Question: I have a problem regarding uploading a file to my server with laravel in a virtual host.
Here's the case: when I try to upload an have a link to the absolute path like this:
'''
if ($file->move( 'laravel.dev/upload', $file->getClientOriginalName() )) {
echo 'uploaded';
}
'''
The file can be uploaded successsfully though it will create a folder named "laravel.dev" which is my host and inside of it creates another folder named "upload". On the other side, If I set my code like this:
'''
if ($file->move( asset('uploaded'), $file->getClientOriginalName() )) {
echo 'uploaded';
}
'''
It throws this error:

What I wanted to achieve is to upload the file directly to the "upload" folder I created in "projectname/public/" public folder. How can I achieve that?
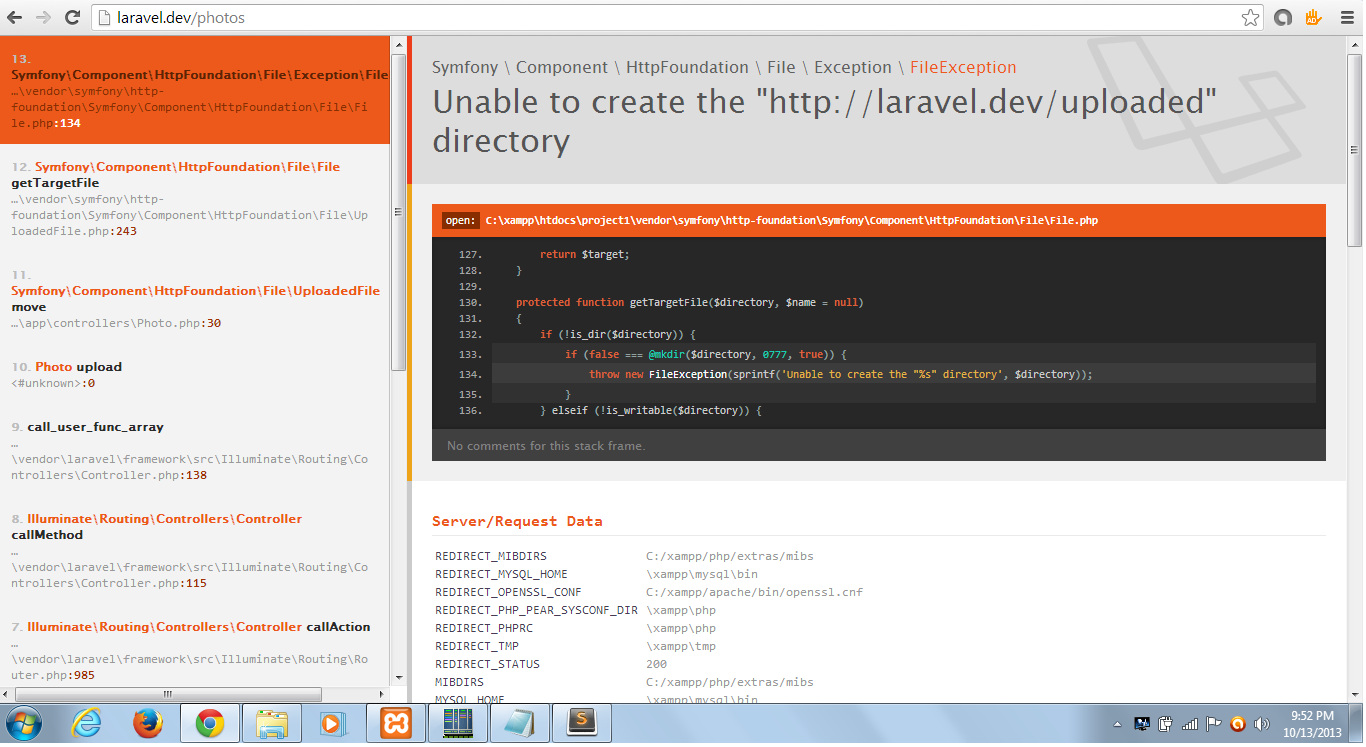
Answer: You can use '$_SERVER['DOCUMENT_ROOT']' instead.
'''
$var = $_SERVER['DOCUMENT_ROOT'].'/uploads';
if ( $file->move($var, $file->getClientOriginalName()) ) {
echo 'uploaded';
}
'''
You use path not URLs like 'laravel.dev/upload'.